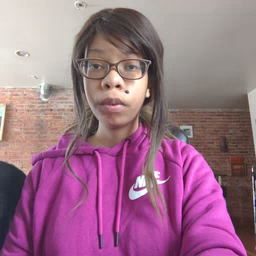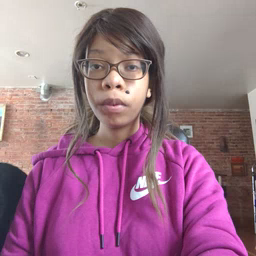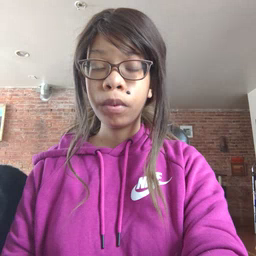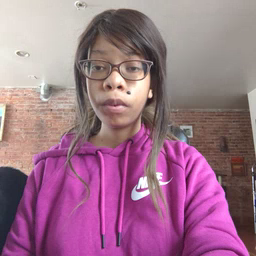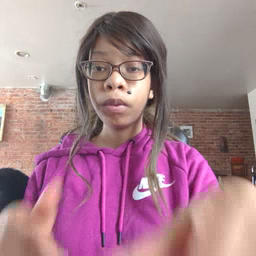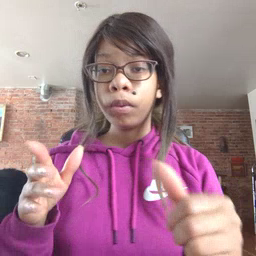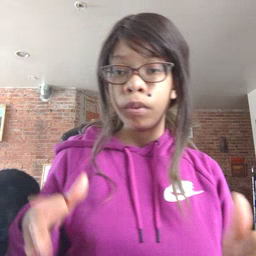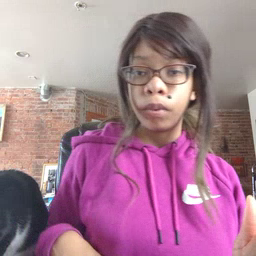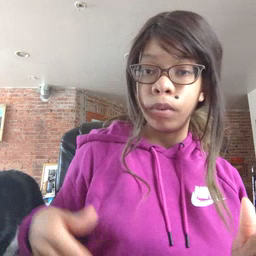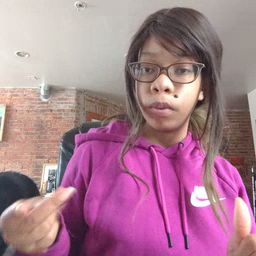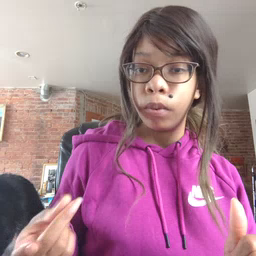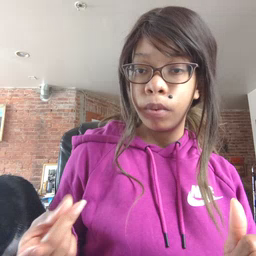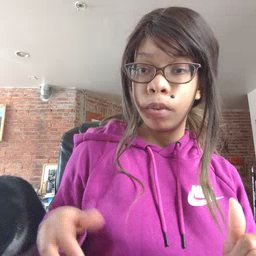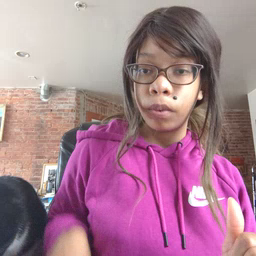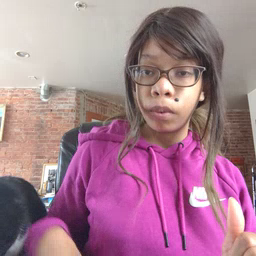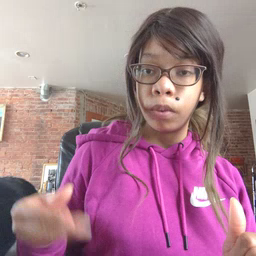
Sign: dog